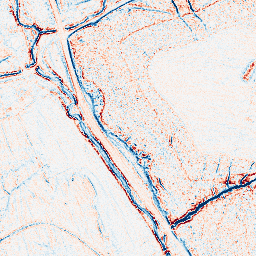
Category: edge_preserving
Decomposition family: anisotropic_diffusion
Decomposition parameters: iterations: 5
kappa: 100
gamma: 0.15
Upsampling method: quartic
Upsampling parameters: scale: 4
Upsampling scale: 4